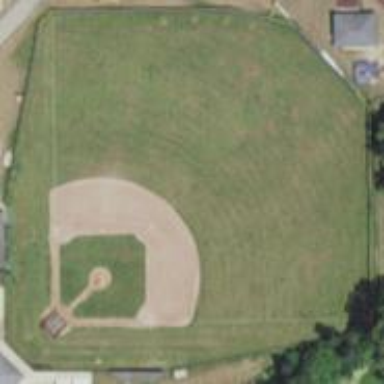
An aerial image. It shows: Baseball pitch for leisure and sports activities.